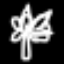
Label: palm tree